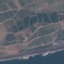
Land use / land cover class: PermanentCrop